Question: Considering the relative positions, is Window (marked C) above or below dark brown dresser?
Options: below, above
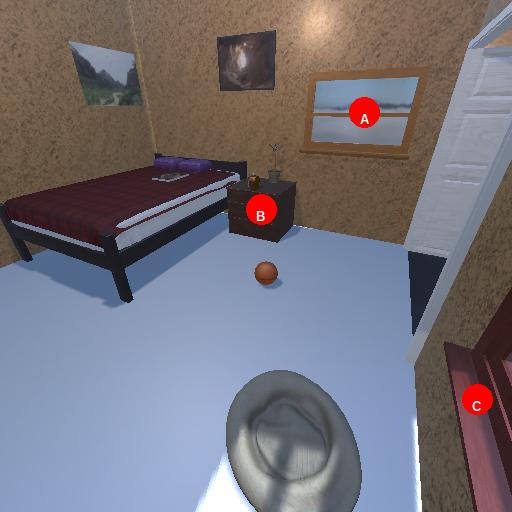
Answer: below